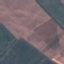
Land use / land cover: AnnualCrop